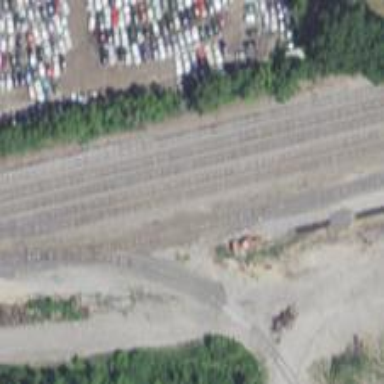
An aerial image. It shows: Unused railway yard.